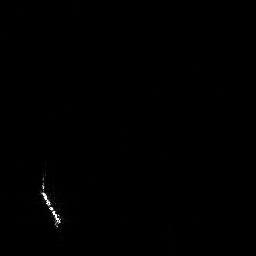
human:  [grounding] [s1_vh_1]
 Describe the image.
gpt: In the satellite image, there is  <ref>1 large ship </ref> <box>[[13, 64, 24, 89, 0]]</box> located at bottom left.